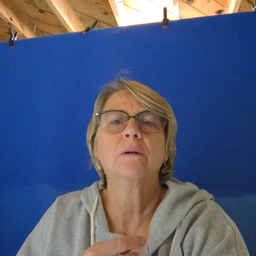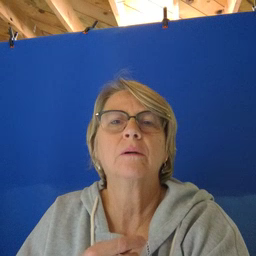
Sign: food